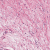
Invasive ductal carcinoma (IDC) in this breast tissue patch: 0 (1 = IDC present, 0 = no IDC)